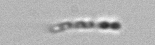
Label: Chaetoceros